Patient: sex M, age 51
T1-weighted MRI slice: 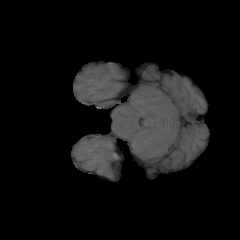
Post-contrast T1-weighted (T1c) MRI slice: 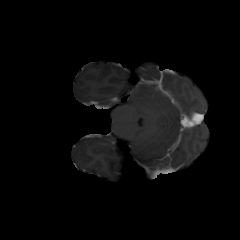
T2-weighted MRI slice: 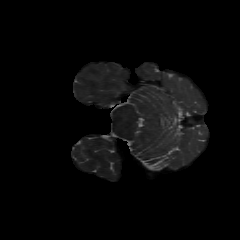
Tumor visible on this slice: no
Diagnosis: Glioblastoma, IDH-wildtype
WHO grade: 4